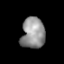
Tissue: lung
Cell type: Endothelial cells
Senescence score: 0.5819
Nuclear area (px): 720
Mean DAPI intensity: 146.039